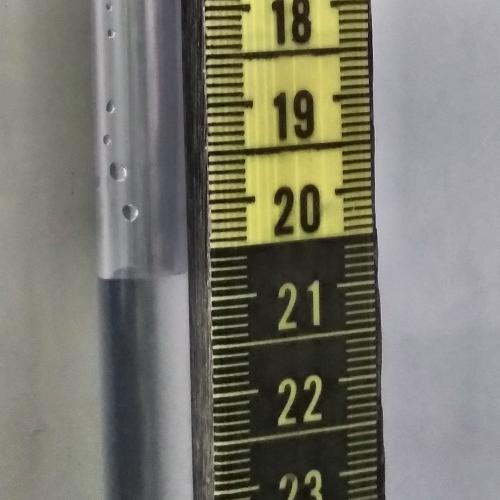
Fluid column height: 20.7 cm